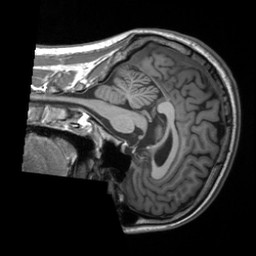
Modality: T1w
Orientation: sagittal
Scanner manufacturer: siemens
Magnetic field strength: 3 T
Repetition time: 1.9 s
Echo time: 0.00251 s